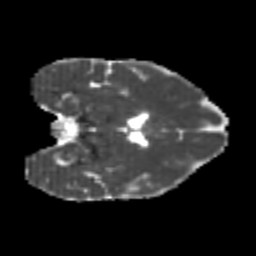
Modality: MD
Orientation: coronal
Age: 23
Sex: female
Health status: healthy
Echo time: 0.074 s